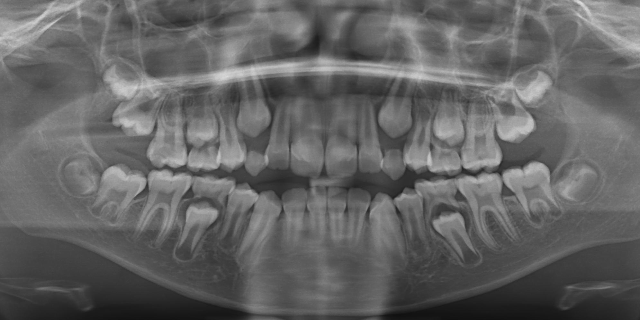
adult